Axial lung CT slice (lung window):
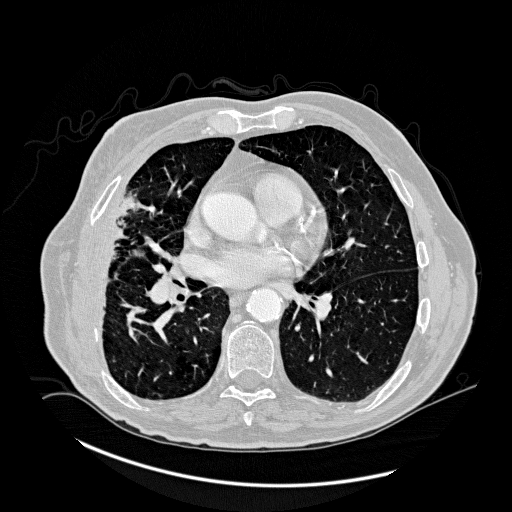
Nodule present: no